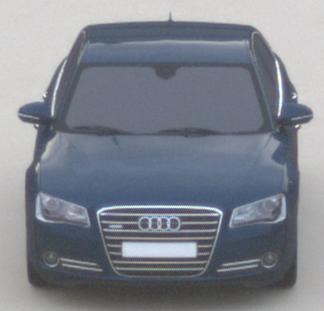
Make: Audi
Model: A8 D4
Model produced from: 2009
Model produced until: 2017
Doors: 4
Color: blue
Road condition: dry road
Daytime: sunrise or sunset
Contrast: low contrast